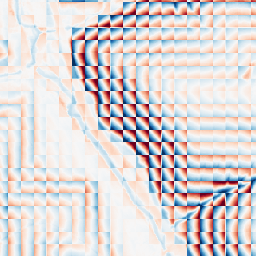
Category: wavelet
Decomposition family: wavelet_biorthogonal
Decomposition parameters: wavelet: bior1.3
level: 4
Upsampling method: nearest
Upsampling parameters: scale: 4
Upsampling scale: 4